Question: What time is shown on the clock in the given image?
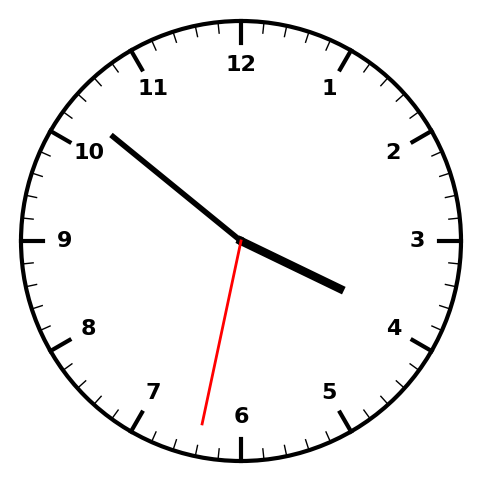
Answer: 03:51:32